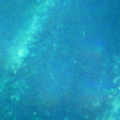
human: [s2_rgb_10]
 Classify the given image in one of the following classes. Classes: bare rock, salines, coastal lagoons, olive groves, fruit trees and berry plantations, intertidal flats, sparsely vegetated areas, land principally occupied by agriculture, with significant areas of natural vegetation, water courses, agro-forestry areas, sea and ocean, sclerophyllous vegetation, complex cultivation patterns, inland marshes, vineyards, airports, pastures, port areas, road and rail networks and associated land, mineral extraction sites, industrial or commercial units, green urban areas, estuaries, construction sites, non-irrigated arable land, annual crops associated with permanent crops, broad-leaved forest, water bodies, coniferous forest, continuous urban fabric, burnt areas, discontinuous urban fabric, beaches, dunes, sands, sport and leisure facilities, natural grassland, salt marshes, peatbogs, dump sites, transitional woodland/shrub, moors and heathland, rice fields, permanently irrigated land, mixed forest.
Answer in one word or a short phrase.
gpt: sea and ocean